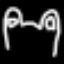
Label: frog